Question: I have two tables: columns and tables (foreign key - Table_ID). I want to show columns in dataGridView with combobox. In combobox to be displayed related table (name tables) and selected item be value that set in columns.
'''
List<columns> columns = DataLoader.GetColumns();
List<tables> tables = DataLoader.GetTables();
this.editingDataGridView.DataSource = columns; // my dataGridView
DataGridViewComboBoxColumn comboBoxColumn = new DataGridViewComboBoxColumn();
comboBoxColumn.DisplayMember = "Table_Name";
comboBoxColumn.ValueMember = "Table_ID";
comboBoxColumn.DataSource = tables;
//add combobox column in dataGrid
this.editingDataGridView.Columns.Add(comboBoxColumn);
//AND this i want set value
int index = this.editingDataGridView.Columns.IndexOf(comboBoxColumn);
for (int i = 0; i < columns.Count; i++)
{
this.editingDataGridView.Rows[i].Cells[index].Value = columns[i].Table_ID;
}
'''
After run, I get gridView with combobox column with dataSource, but without selected default value!

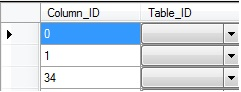
Answer: The key poin is
'''
comboBoxColumn.DataPropertyName = "Table_ID";
'''
Need to set DataPropertyName of dataGridComboBoxColumn
<URL>